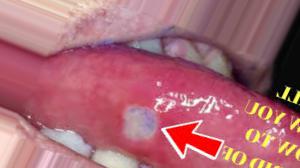
Condition: Mouth Ulcer